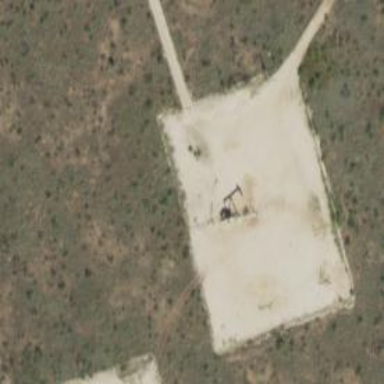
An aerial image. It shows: Petroleum well that is man-made.